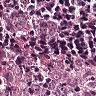
Metastatic tissue present: yes